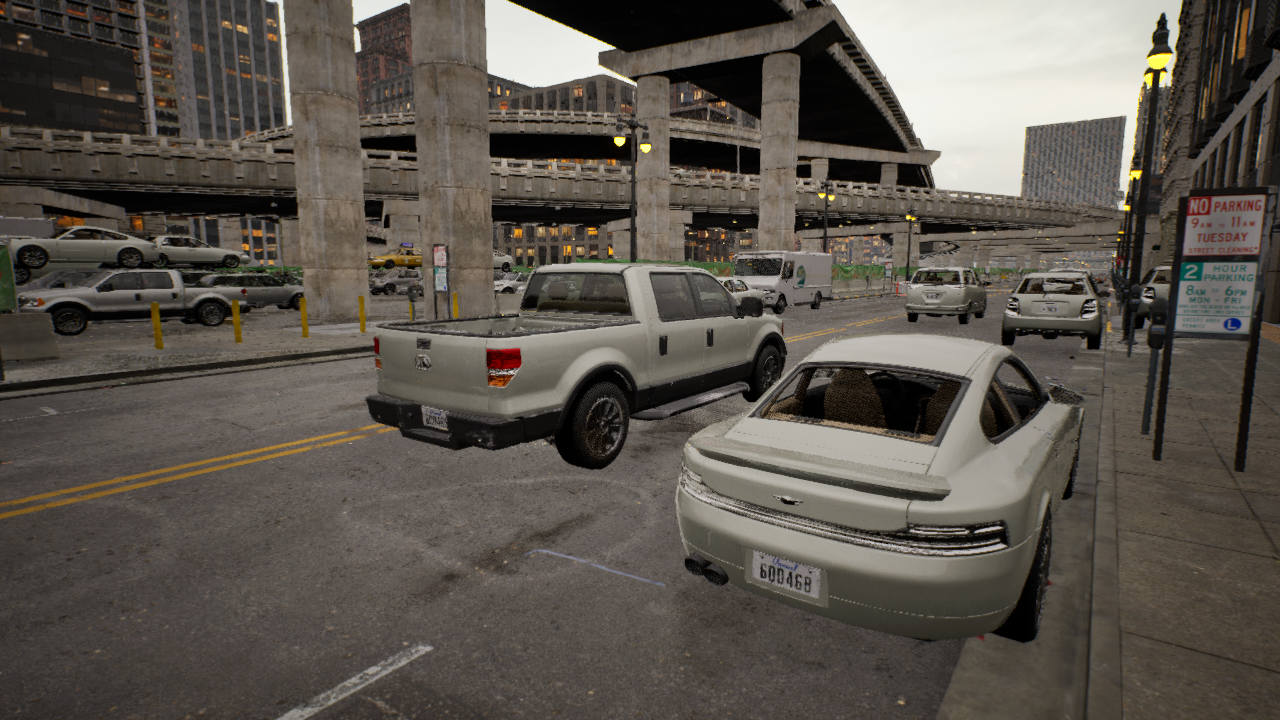
Venue: downtown
Lighting: golden hour
Vehicle rig: pickup